Question: What sounds are listed?
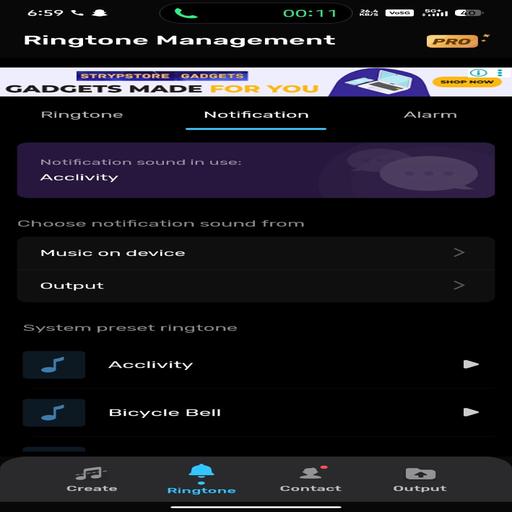
Answer: Acclivity, Bicycle Bell